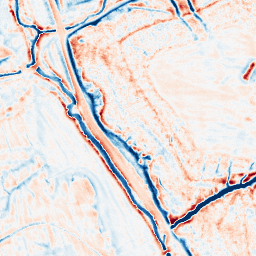
Category: edge_preserving
Decomposition family: bilateral
Decomposition parameters: d: 15
sigma_color: 25
sigma_space: 150
Upsampling method: bicubic_3x
Upsampling parameters: scale: 3
Upsampling scale: 3